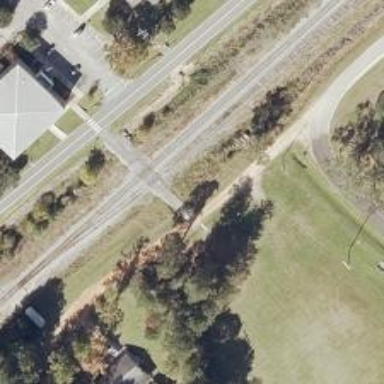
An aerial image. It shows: Railway crossing.